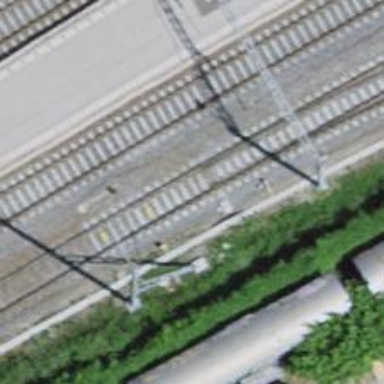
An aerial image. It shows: Railway switch.